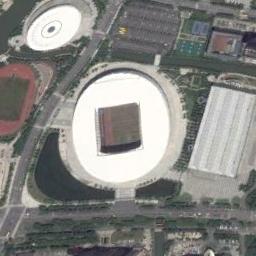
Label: stadium